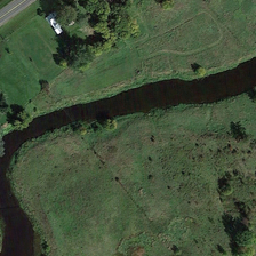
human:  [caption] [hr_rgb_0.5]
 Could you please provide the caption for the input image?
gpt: There are many trees on the red roof.

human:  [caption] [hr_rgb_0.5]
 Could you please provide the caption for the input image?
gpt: a red roof houses a large number of trees around it.

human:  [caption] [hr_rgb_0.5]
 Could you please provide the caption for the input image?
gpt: There are many trees around a red roof.

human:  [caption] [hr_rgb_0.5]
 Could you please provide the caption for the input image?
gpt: There are many trees around the red roof.

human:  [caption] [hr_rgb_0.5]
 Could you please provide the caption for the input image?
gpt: There are many trees around the red roof.